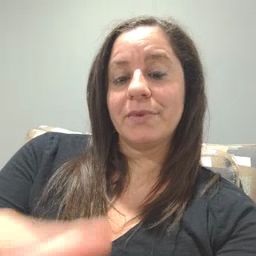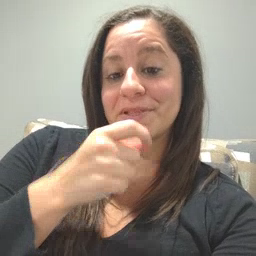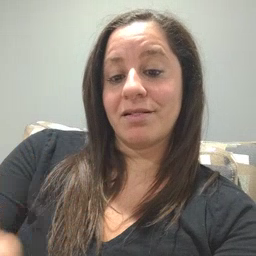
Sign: pencil